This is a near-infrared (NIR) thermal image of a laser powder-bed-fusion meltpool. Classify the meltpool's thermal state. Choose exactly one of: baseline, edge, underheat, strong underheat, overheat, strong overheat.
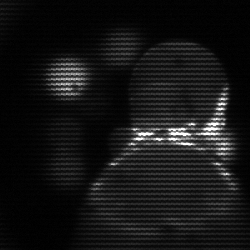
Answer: edge